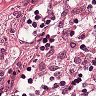
Metastatic tissue present: no